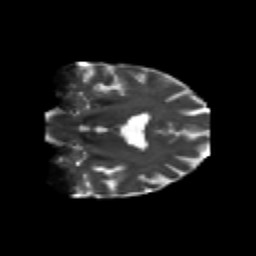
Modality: T2w
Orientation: coronal
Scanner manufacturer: siemens
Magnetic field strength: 3 T
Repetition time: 6.8 s
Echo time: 0.093 s